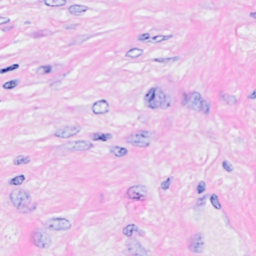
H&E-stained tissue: Breast